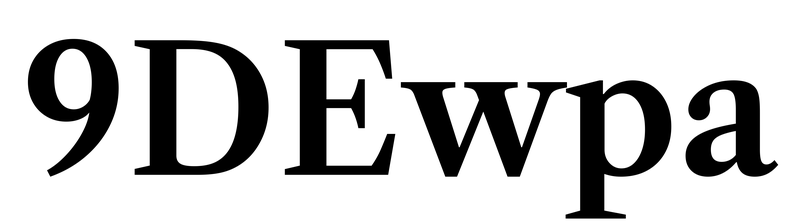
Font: LibreCaslonText_SemiBold